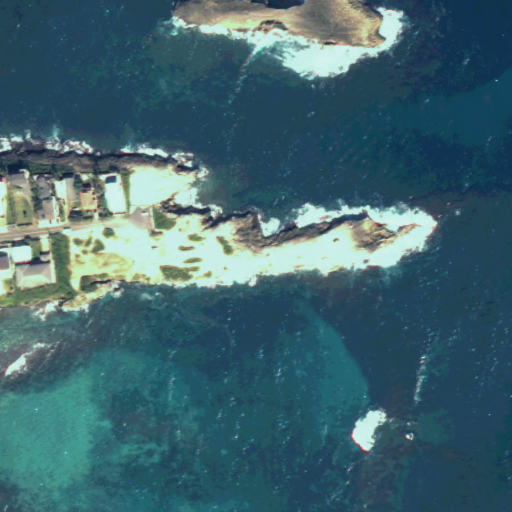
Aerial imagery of cape in Hawaii named Lā‘ie Point containing only unknown